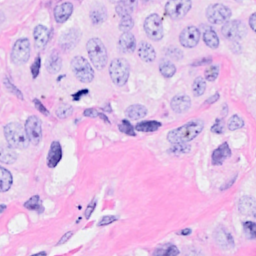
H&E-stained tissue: Breast